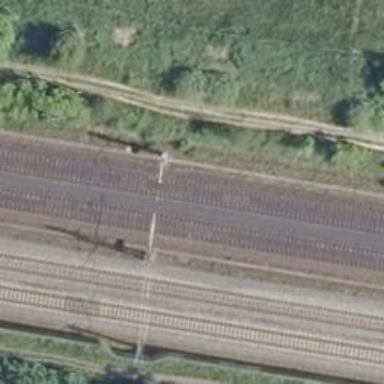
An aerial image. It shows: Milestone along the railway track with catenary mast.